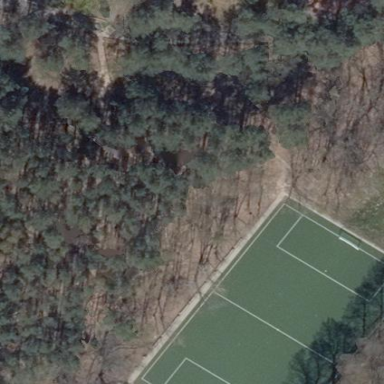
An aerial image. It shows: Soccer pitch for leisureland activities.